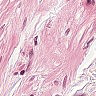
Metastatic tissue present: no